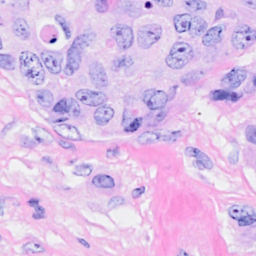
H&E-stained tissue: Breast